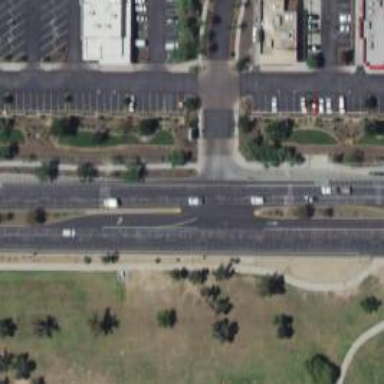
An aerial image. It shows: Secondary link road with asphalt surface.